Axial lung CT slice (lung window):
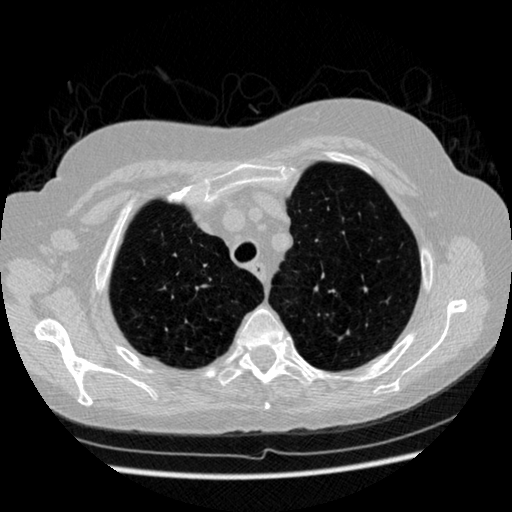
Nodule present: no